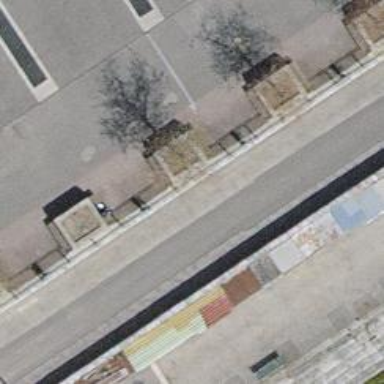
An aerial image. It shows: Brown bench.